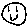
Label: smiley face